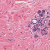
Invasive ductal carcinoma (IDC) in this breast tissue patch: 0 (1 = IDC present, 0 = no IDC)